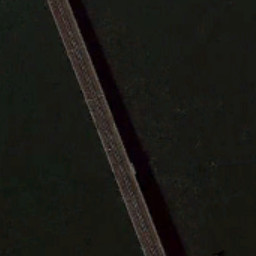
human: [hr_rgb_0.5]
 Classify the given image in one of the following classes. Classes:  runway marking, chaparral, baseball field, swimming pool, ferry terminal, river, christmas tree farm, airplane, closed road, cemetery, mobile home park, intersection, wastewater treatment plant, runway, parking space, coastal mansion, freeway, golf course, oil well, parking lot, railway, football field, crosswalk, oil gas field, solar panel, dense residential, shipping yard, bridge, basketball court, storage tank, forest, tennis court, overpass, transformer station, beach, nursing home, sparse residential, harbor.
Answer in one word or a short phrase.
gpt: bridge